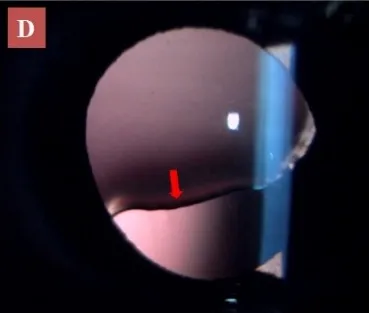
The left eye. Showing ectopia lentis with lens coloboma and stretched zonules (arrow).
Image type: endoscopy (arthroscopy)